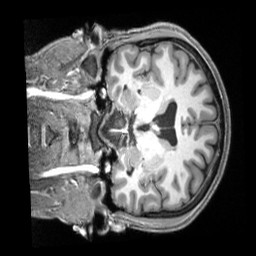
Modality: T1w
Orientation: coronal
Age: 31
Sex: male
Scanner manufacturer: siemens
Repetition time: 2.3 s
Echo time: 0.00229 s